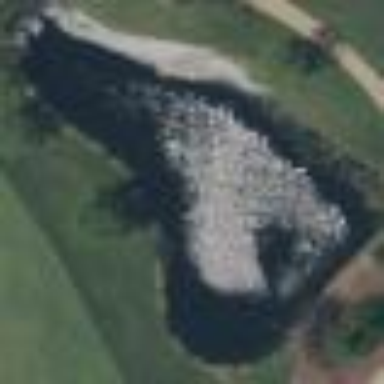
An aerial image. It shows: Water hazard in golf course. The hazard is natural water feature.